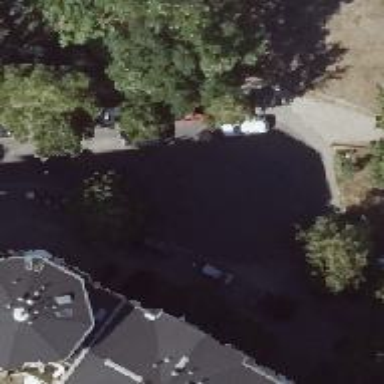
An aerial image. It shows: Residential road with asphalt surface. There are separate sidewalks and separate parking spaces on both sides.